Aerial crown-view tile of a tropical tree (Barro Colorado Island, Panama), acquired 20250317:
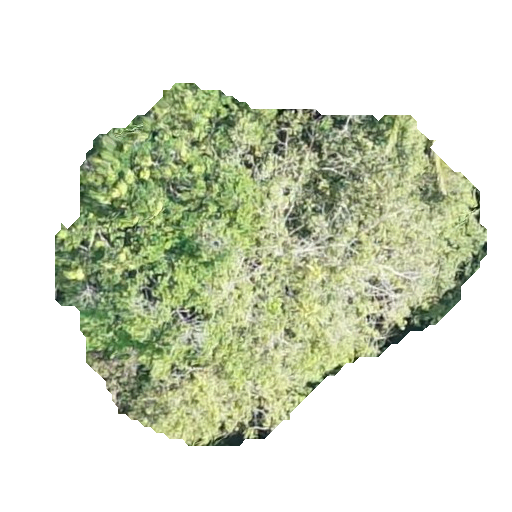
Species: Hura crepitans
GBIF accepted scientific name: Hura crepitans
Crown area: 160.31 m²